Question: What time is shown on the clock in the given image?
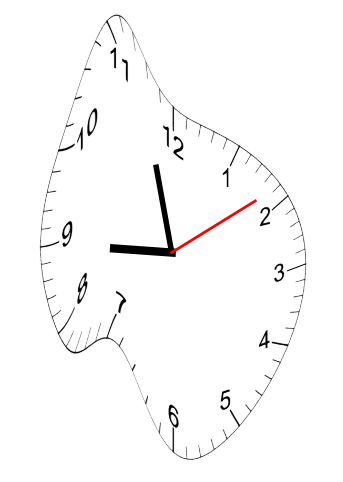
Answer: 08:57:09